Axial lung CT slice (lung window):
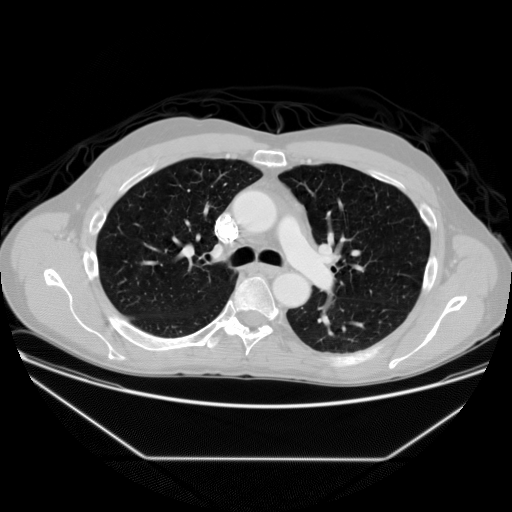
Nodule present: no